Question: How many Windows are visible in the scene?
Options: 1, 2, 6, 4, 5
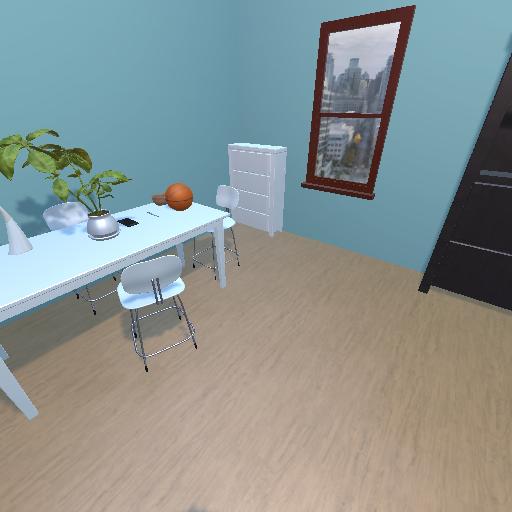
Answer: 1